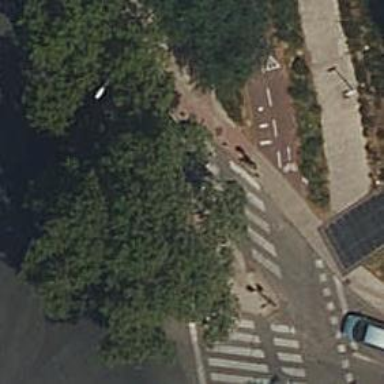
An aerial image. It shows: Road crossing with traffic signals.